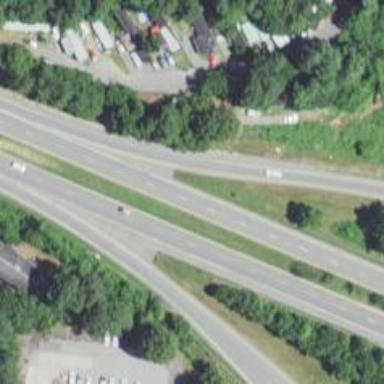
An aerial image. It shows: Trunk link highway with asphalt surface.